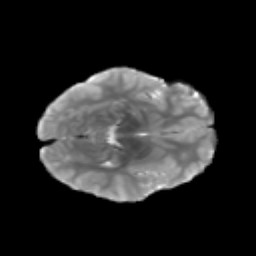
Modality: T2w
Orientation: axial
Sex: male
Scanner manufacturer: siemens
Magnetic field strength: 3 T
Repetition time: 5 s
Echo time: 0.071 s